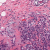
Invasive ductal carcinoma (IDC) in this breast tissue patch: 1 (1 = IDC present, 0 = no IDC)